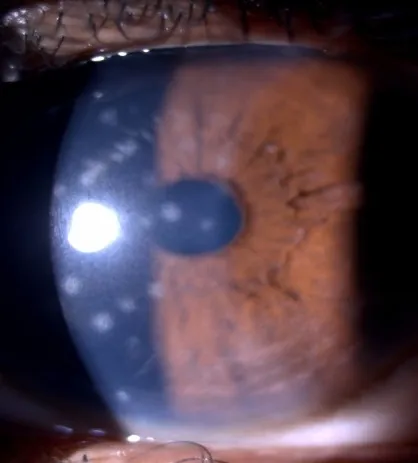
Slit-lamp photo showing circular subepithelial infiltrates in the right eye.
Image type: medical_photograph (other_medical_photograph)